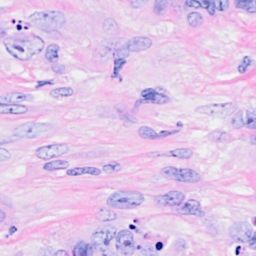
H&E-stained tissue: Breast